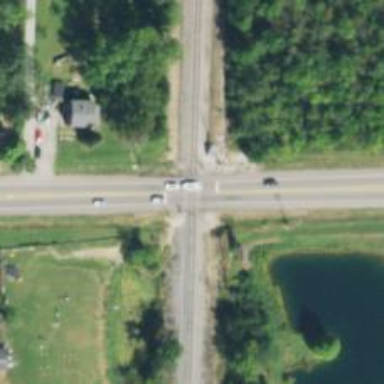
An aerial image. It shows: Railway level crossing.